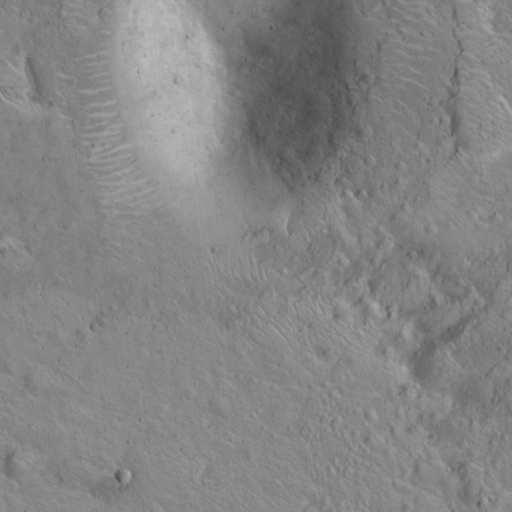
Classes present: Background, Cone